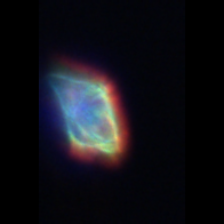
Taxon: Gyrodinium
Group: Dinoflagellates